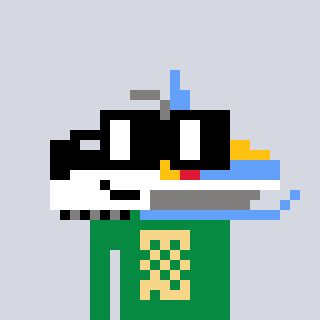
a pixel art character with square black glasses, a snowmobile-shaped head and a green-colored body on a cool background